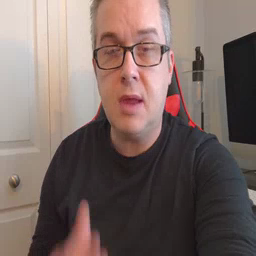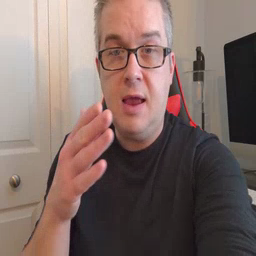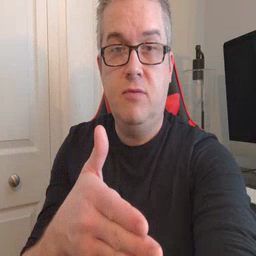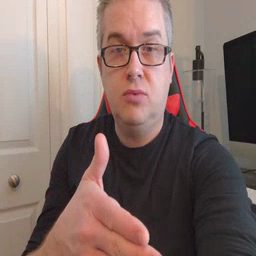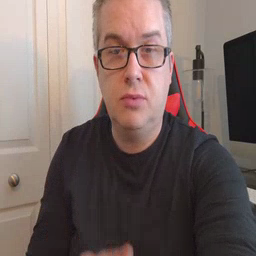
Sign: after